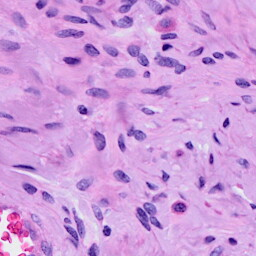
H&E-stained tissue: Cervix